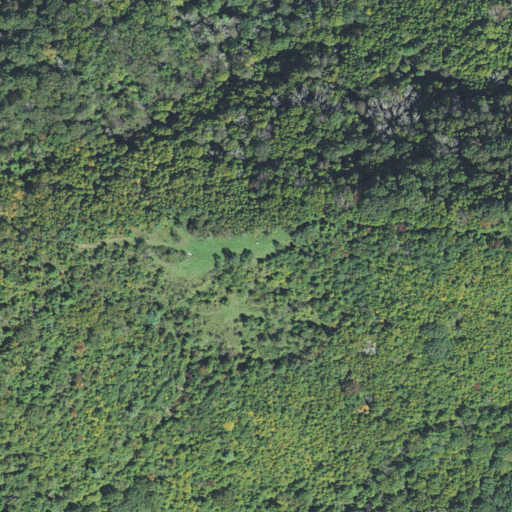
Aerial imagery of gap in North Carolina named Wolf Pen Gap containing deciduous forest, mixed forest, grassland, and evergreen forest